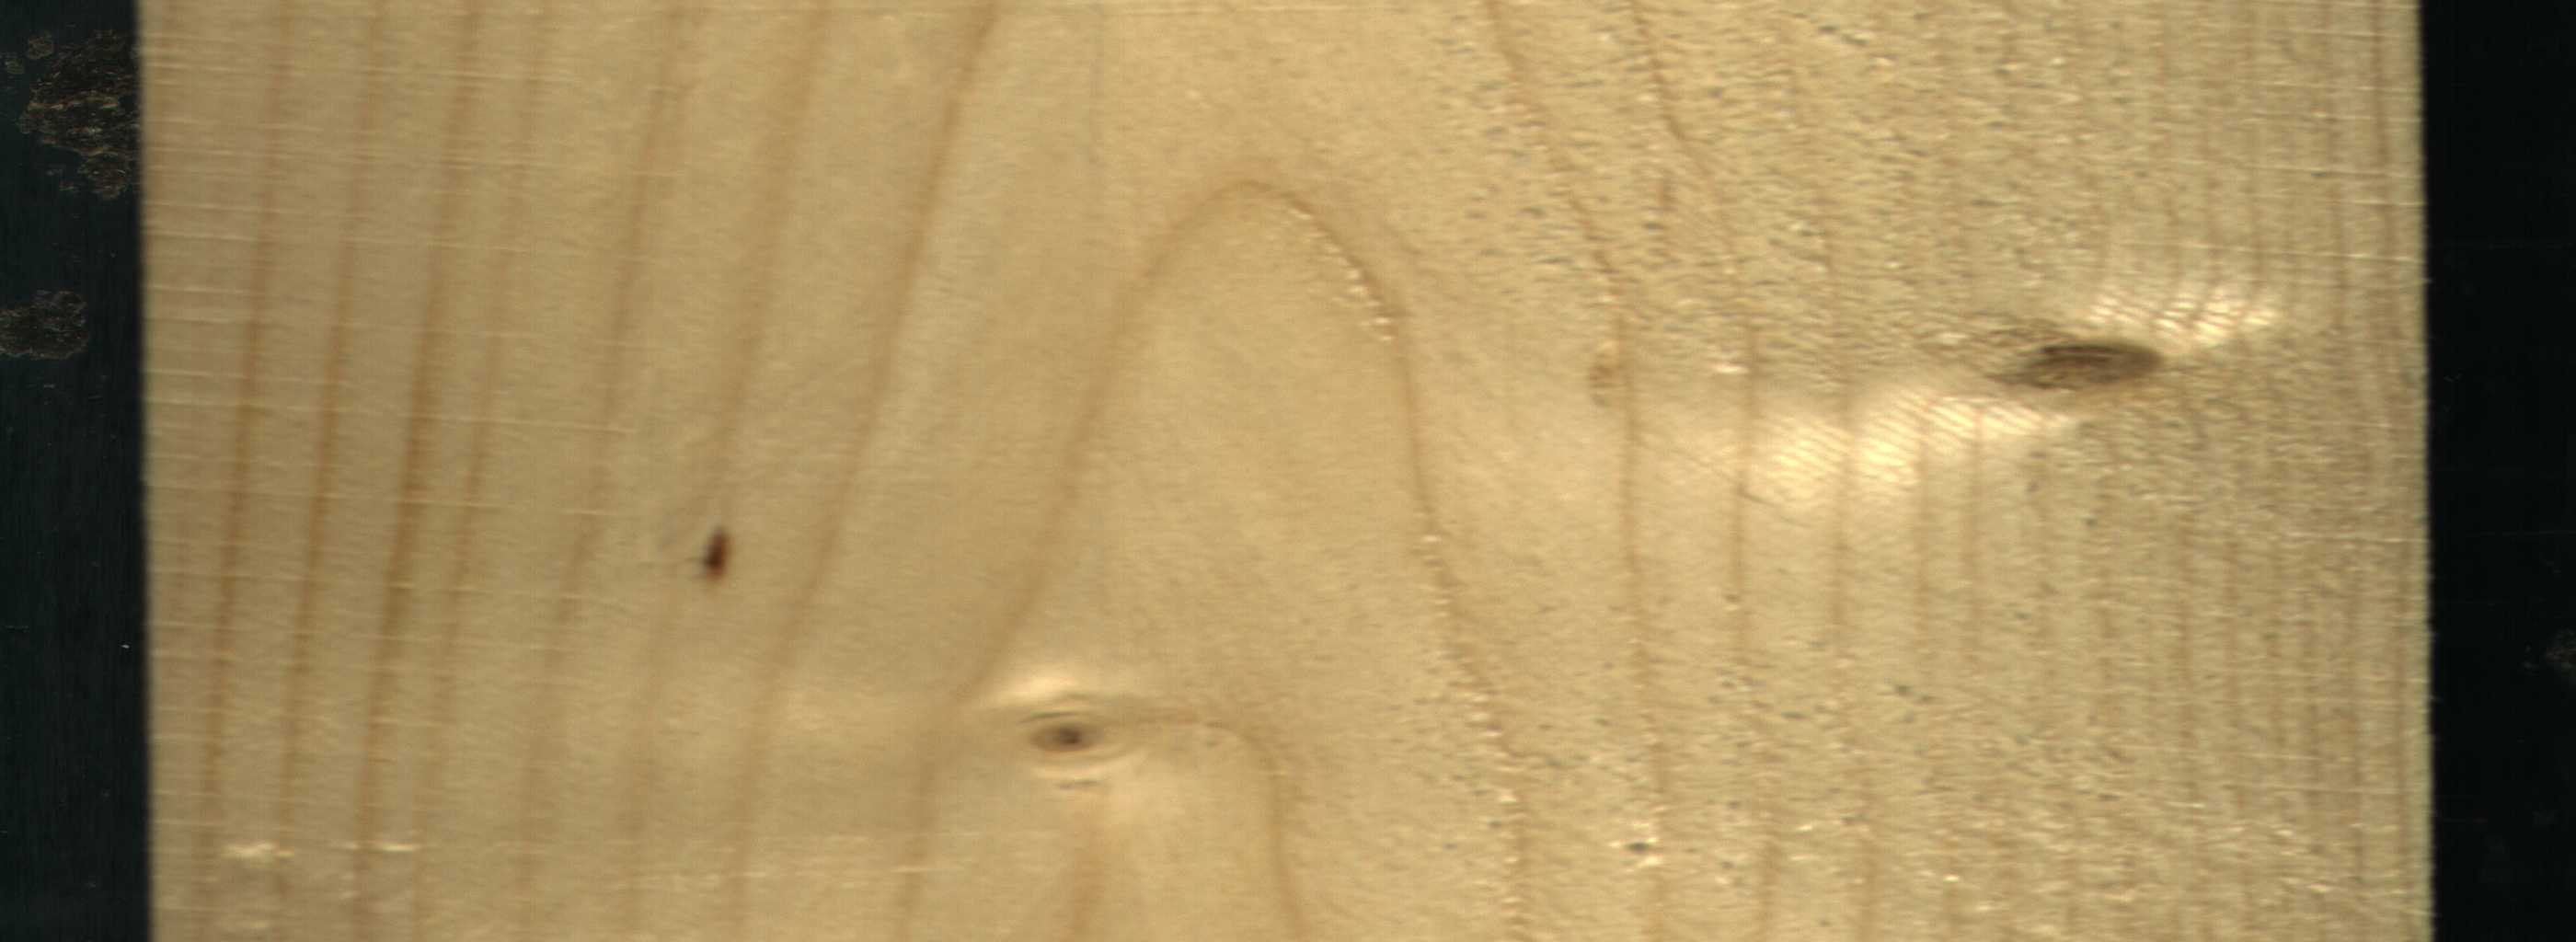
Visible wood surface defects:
resin
Live_Knot
Live_Knot